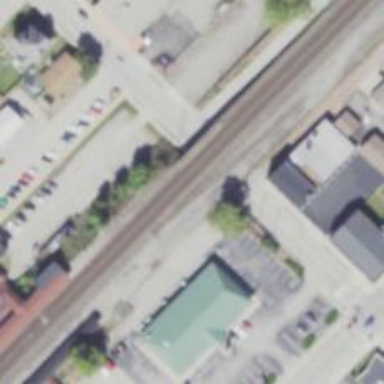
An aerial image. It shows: Rail spur service.